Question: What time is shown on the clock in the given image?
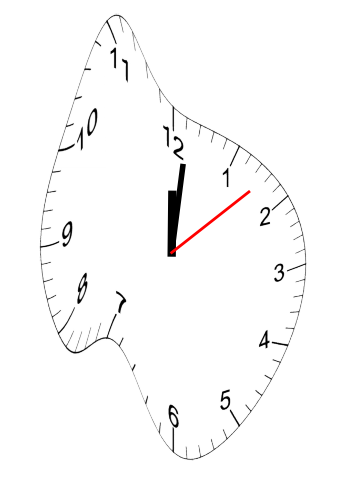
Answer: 12:01:08